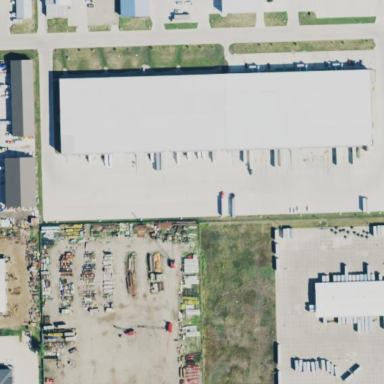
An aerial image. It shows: Industrial area with fenced security.